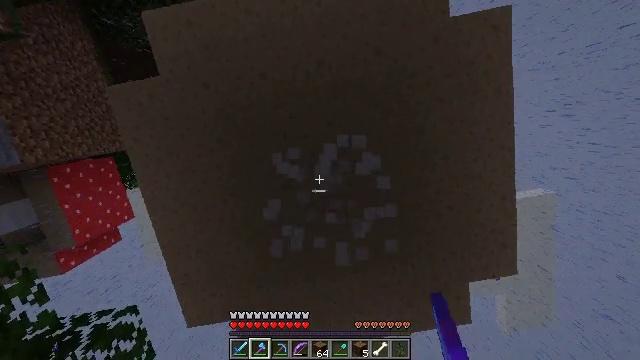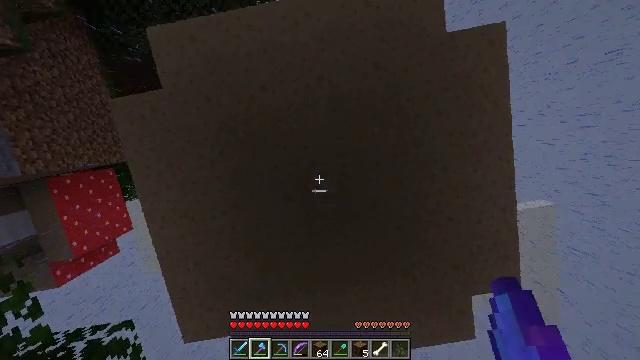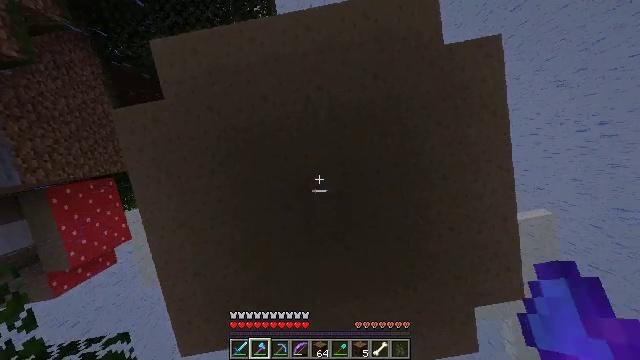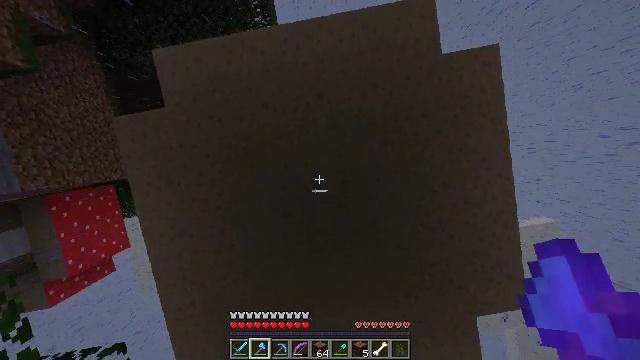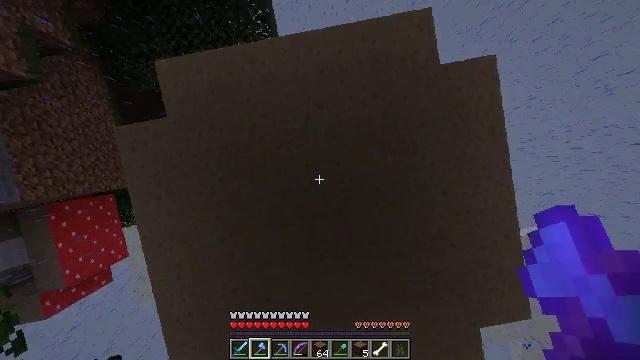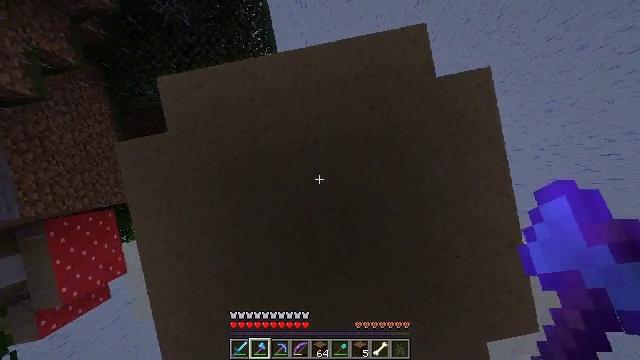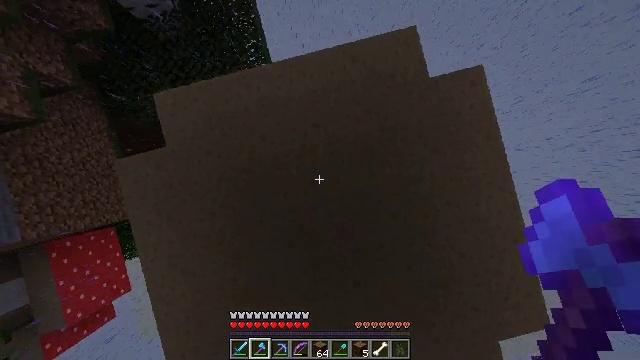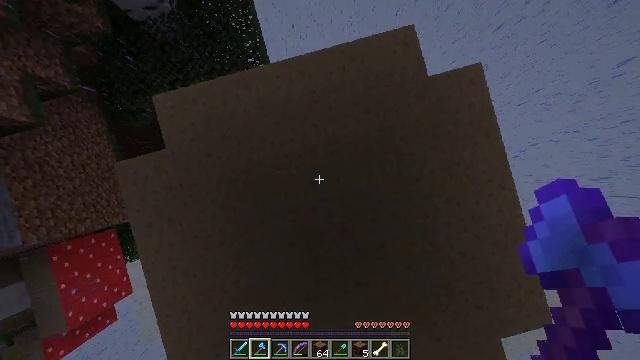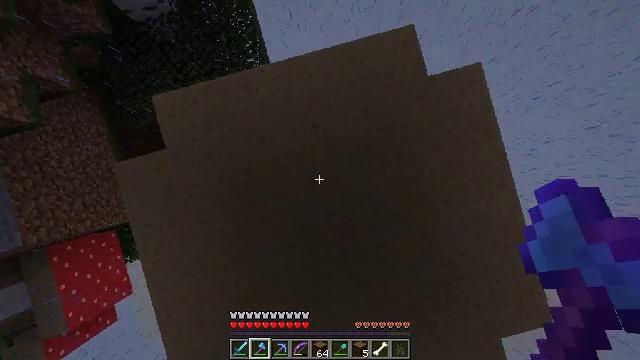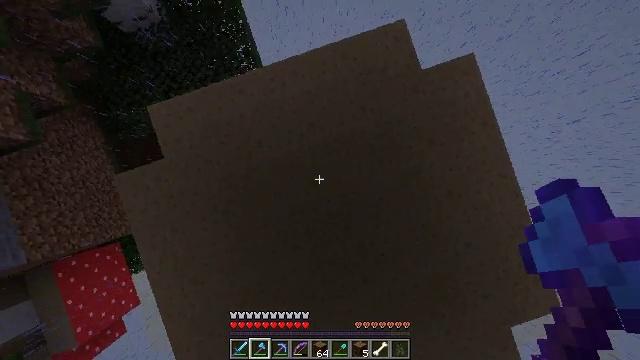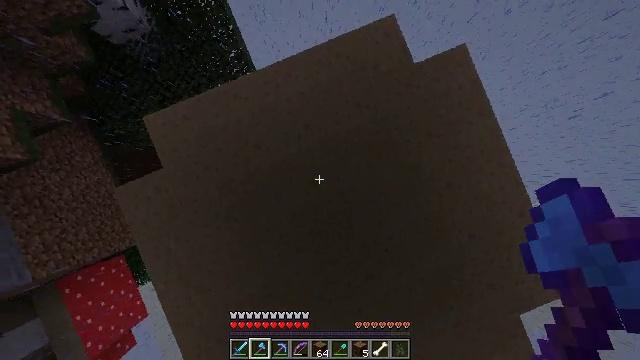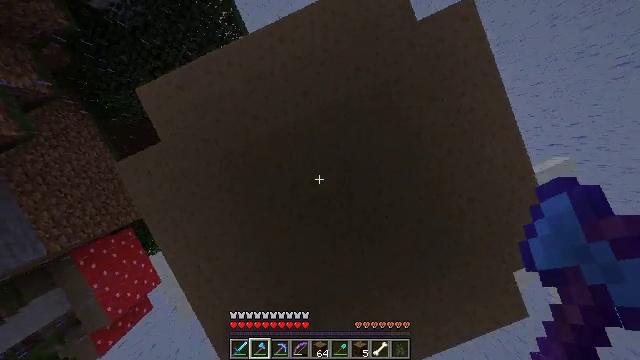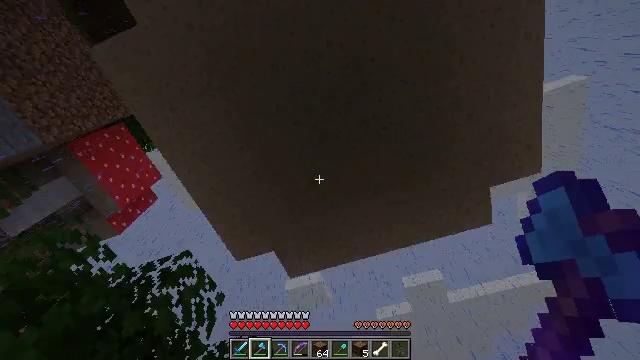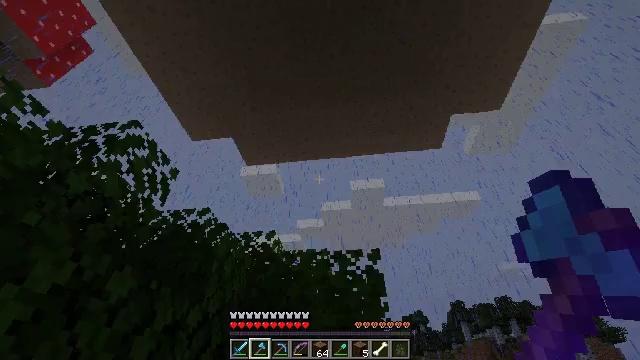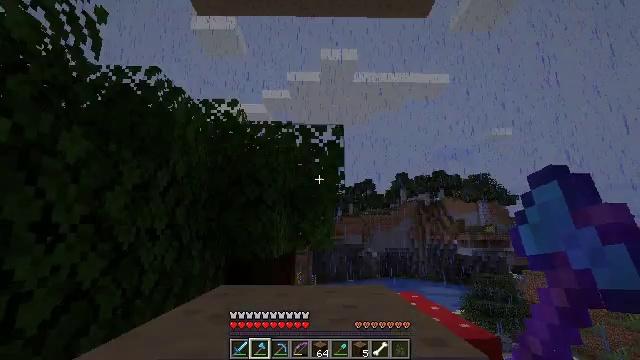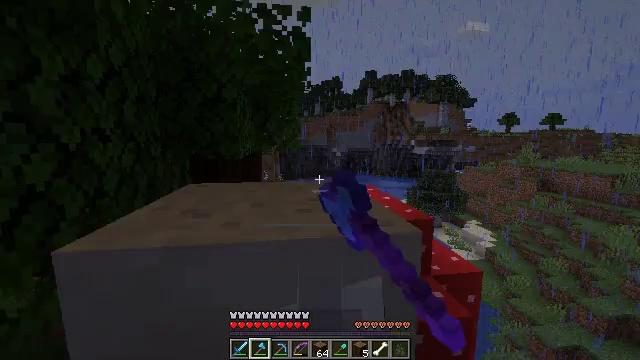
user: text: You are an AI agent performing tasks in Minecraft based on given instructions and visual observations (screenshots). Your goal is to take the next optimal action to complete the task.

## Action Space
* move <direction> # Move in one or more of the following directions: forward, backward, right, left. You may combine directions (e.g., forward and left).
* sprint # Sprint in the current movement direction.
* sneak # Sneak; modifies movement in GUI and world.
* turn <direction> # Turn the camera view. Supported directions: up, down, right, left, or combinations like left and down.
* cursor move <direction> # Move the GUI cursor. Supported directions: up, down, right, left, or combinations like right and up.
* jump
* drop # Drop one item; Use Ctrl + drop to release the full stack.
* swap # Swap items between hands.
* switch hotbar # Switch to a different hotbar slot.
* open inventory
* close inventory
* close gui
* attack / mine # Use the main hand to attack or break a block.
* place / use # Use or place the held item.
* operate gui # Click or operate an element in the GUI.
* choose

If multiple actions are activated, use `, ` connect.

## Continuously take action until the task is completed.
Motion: motion action
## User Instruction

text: Break the mushroom stem block.
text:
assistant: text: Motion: turn up, attack / mine
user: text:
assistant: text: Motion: turn up, attack / mine
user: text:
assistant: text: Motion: turn up, attack / mine
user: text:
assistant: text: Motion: turn up, attack / mine
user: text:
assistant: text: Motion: turn left and up, attack / mine
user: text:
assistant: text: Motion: turn left and up, attack / mine
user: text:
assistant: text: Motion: attack / mine
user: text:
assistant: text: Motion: attack / mine
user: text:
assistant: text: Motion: turn left and up, attack / mine
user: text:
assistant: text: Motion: turn left, attack / mine
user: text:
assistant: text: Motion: turn left and down, attack / mine
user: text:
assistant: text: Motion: turn right and down, attack / mine
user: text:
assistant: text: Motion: turn right and down, attack / mine
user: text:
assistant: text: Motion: turn right and down, attack / mine
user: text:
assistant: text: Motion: turn right and down, attack / mine
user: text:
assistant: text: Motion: turn down, attack / mine
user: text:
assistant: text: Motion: attack / mine
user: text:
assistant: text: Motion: attack / mine
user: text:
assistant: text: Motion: attack / mine
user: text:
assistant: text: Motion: turn right and down, attack / mine
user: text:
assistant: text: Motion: turn right, attack / mine